Question: I am parsing JSON data into ListView using 'ArrayList' and now i would like to know How do i 'remove duplicate' entries from ArrayList before populating it into 'ListView'.
Here is my :
'''
{
"data": [
{
"city": "Delhi"
},
{
"city": "Mumbai"
},
{
"city": "Delhi"
},
{
"city": "Mumbai"
}
]
}
'''

'''
public class MainActivity extends Activity {
ArrayList<Destination> destinationArrayList;
MainAdapter adapter;
EditText editText;
Destination destination;
@Override
protected void onCreate(Bundle savedInstanceState) {
super.onCreate(savedInstanceState);
setContentView(R.layout.activity_main);
editText = (EditText) findViewById(R.id.editLocation);
destinationArrayList = new ArrayList<Destination>();
new JSONAsyncTask().execute("my api link");
ListView listview = (ListView)findViewById(R.id.list);
adapter = new MainAdapter(getApplicationContext(), R.layout.row, destinationArrayList);
listview.setAdapter(adapter);
}
class JSONAsyncTask extends AsyncTask<String, Void, Boolean> {
@Override
protected void onPreExecute() {
super.onPreExecute();
}
@Override
protected Boolean doInBackground(String... urls) {
try {
....
if (status == 200) {
HttpEntity entity = response.getEntity();
String data = EntityUtils.toString(entity);
JSONObject jsono = new JSONObject(data);
JSONArray jarray = jsono.getJSONArray("data");
for (int i = 0; i < jarray.length(); i++) {
JSONObject object = jarray.getJSONObject(i);
destination = new Destination();
destination.setCity(object.getString("city"));
destinationArrayList.add(destination);
}
return true;
}
......
return false;
}
protected void onPostExecute(Boolean result) {
adapter.notifyDataSetChanged();
}
}
}
'''
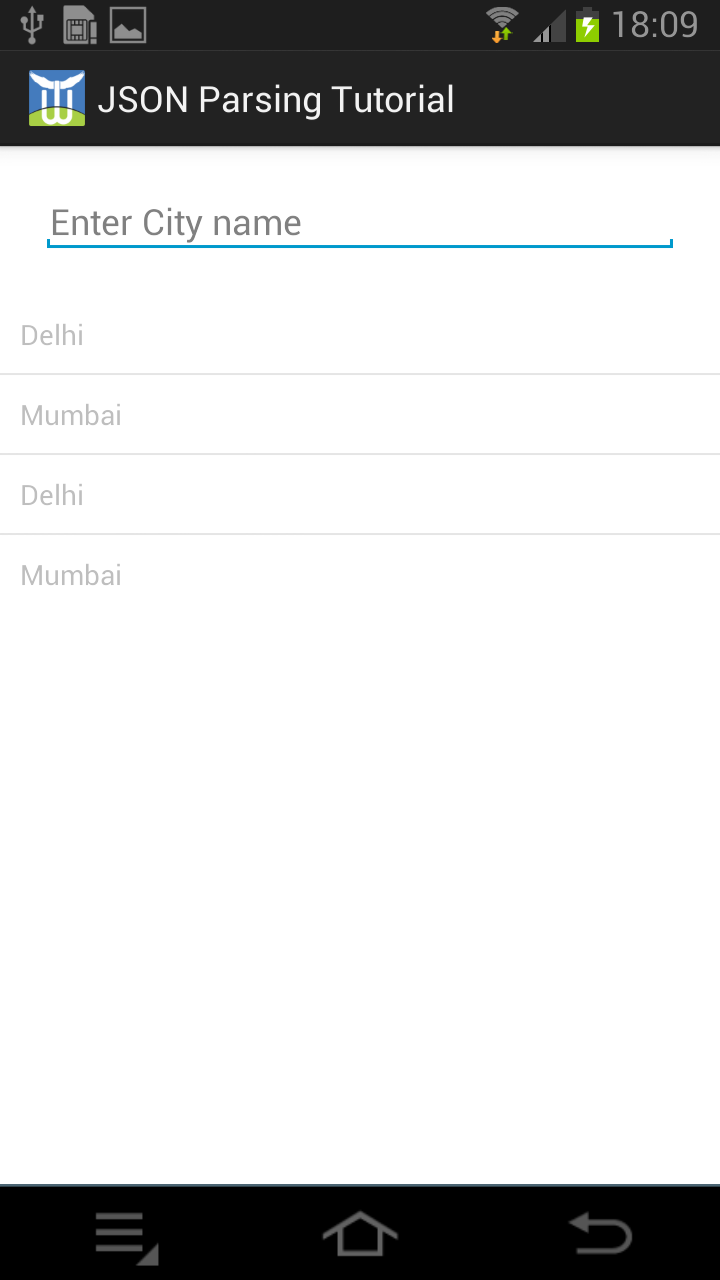
Answer: You can use 'HashSet' for that. If you'r using a model class then you need to create a arraylist of your model class.
'''
ArrayList<Destination> destinationArrayList = new ArrayList<Destination>();
Set<Destination> hashset = new HashSet<>();
hashset.addAll(destinationArrayList);
destinationArrayList.clear();
destinationArrayList.addAll(hashset);
'''